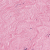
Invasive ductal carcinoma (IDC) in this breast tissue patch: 0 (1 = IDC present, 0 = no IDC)